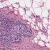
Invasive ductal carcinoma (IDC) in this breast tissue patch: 0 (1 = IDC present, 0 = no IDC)